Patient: sex M, age 69
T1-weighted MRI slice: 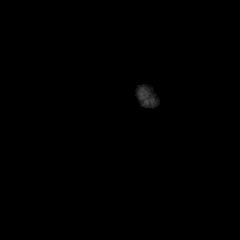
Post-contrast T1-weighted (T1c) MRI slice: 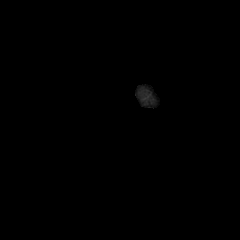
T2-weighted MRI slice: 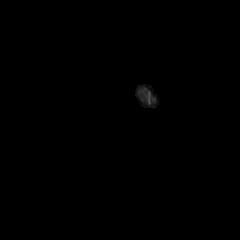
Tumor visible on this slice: no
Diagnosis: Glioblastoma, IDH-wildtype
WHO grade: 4